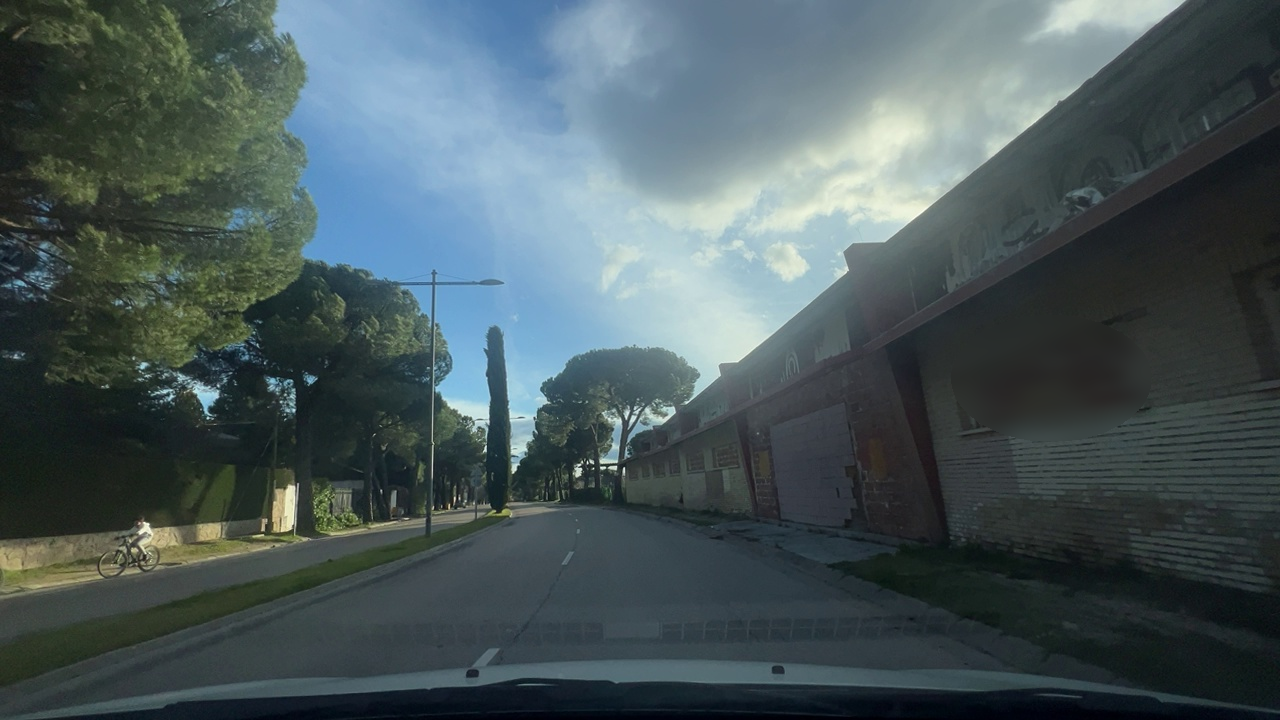
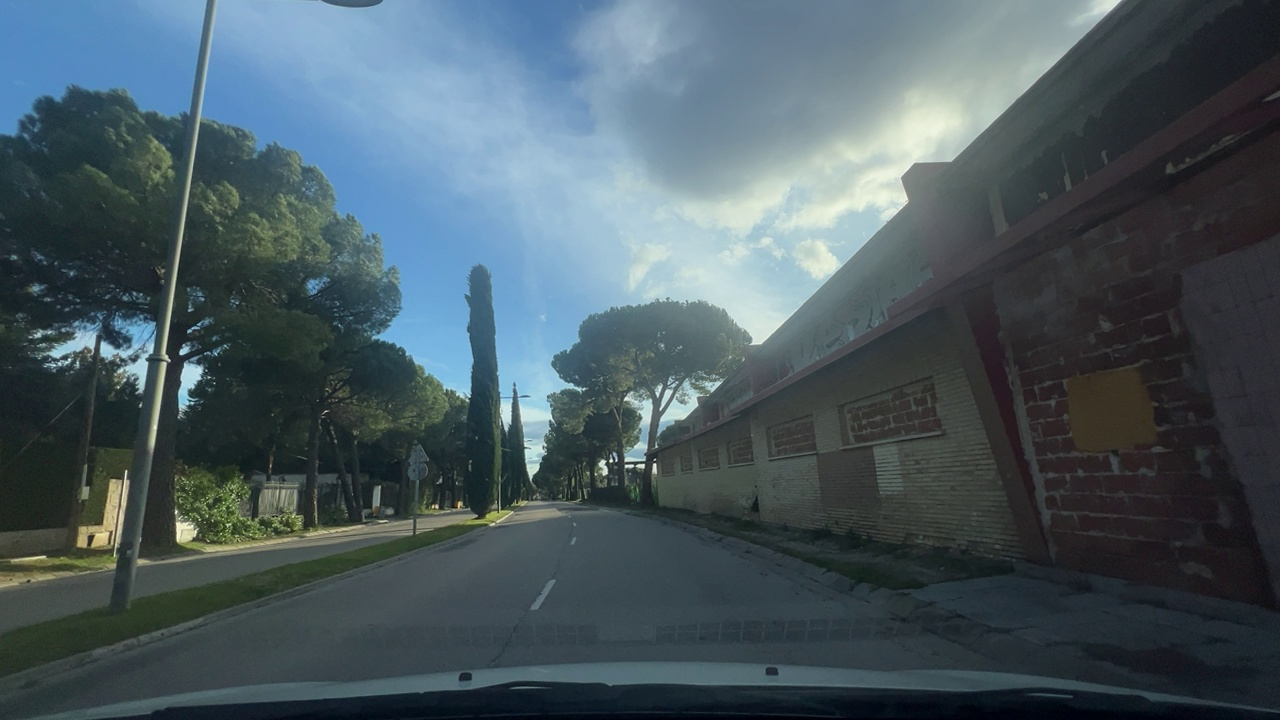
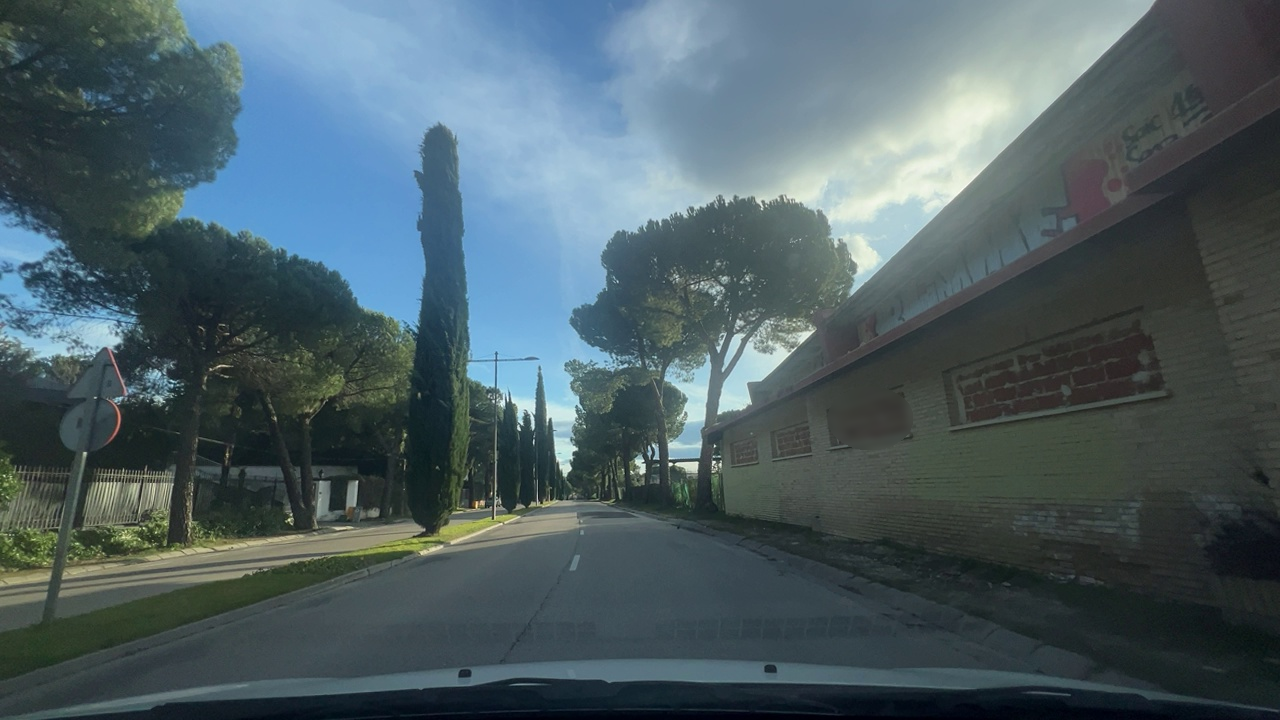
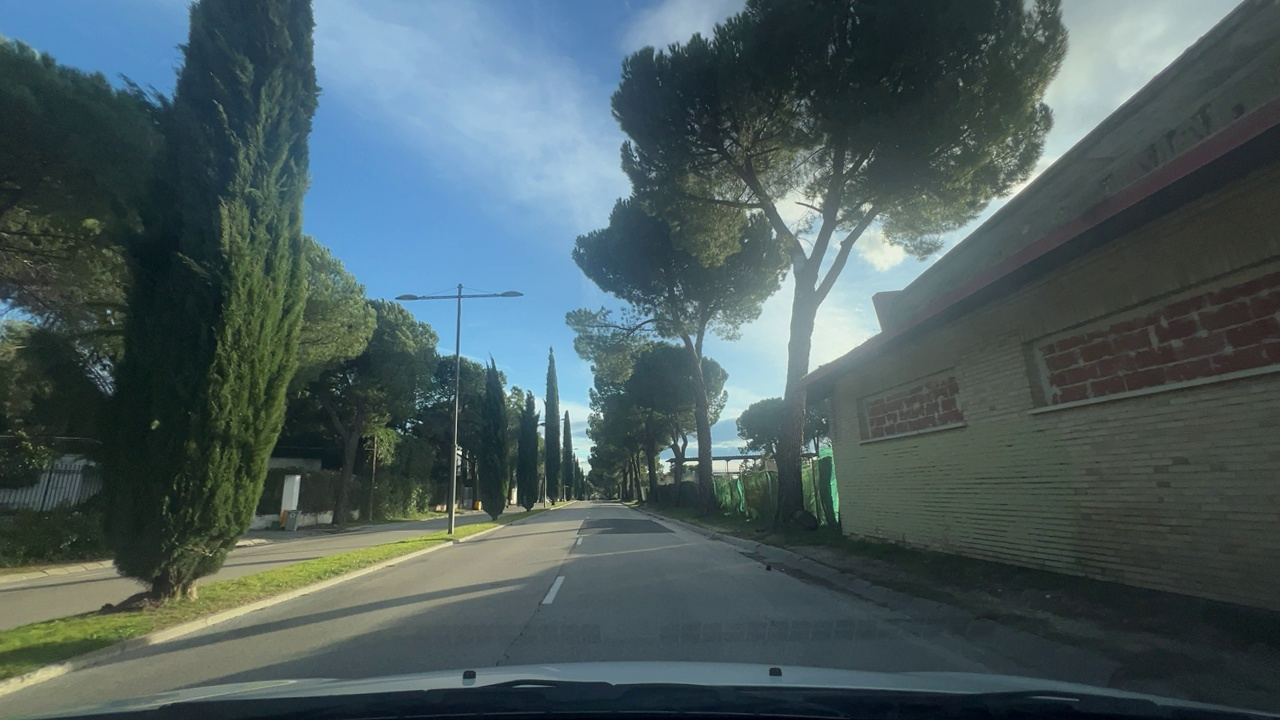
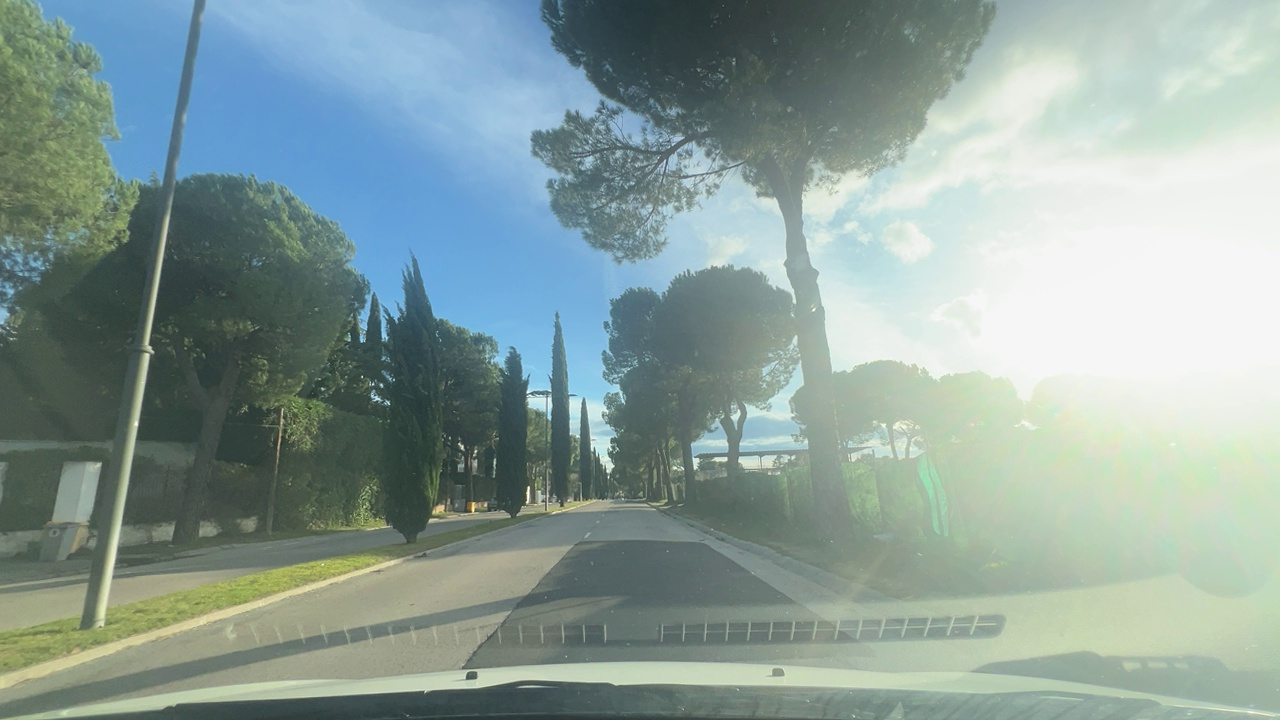
Situation: empty
Question: Are multiple traffic lights regulating the ego direction of travel displaying different colors simultaneously?
Answer: No
Reasoning: There are no traffic lights visible ahead of the ego vehicle

Situation: empty
Question: Is there a vehicle directly ahead in the ego lane with brake lights on?
Answer: No
Reasoning: There are no vehicles ahead of the ego car

Situation: empty
Question: Is the distance between the ego vehicle and the vehicle ahead decreasing?
Answer: No
Reasoning: There are no vehicles ahead of the ego car

Situation: empty
Question: Is either the ego vehicle or the leading vehicle stationary?
Answer: No
Reasoning: The ego vehicle is travelling at speed and there are no leading vehicles stationary ahead